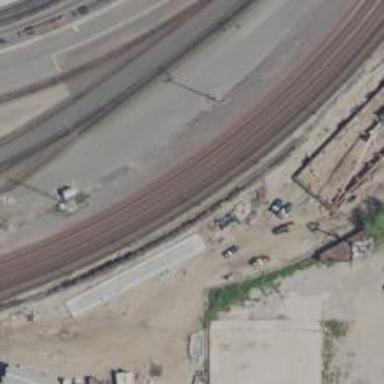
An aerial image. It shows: Railway track.